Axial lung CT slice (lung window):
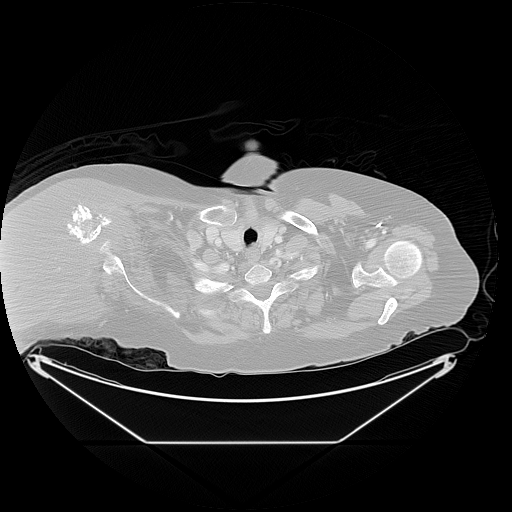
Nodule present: no